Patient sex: M
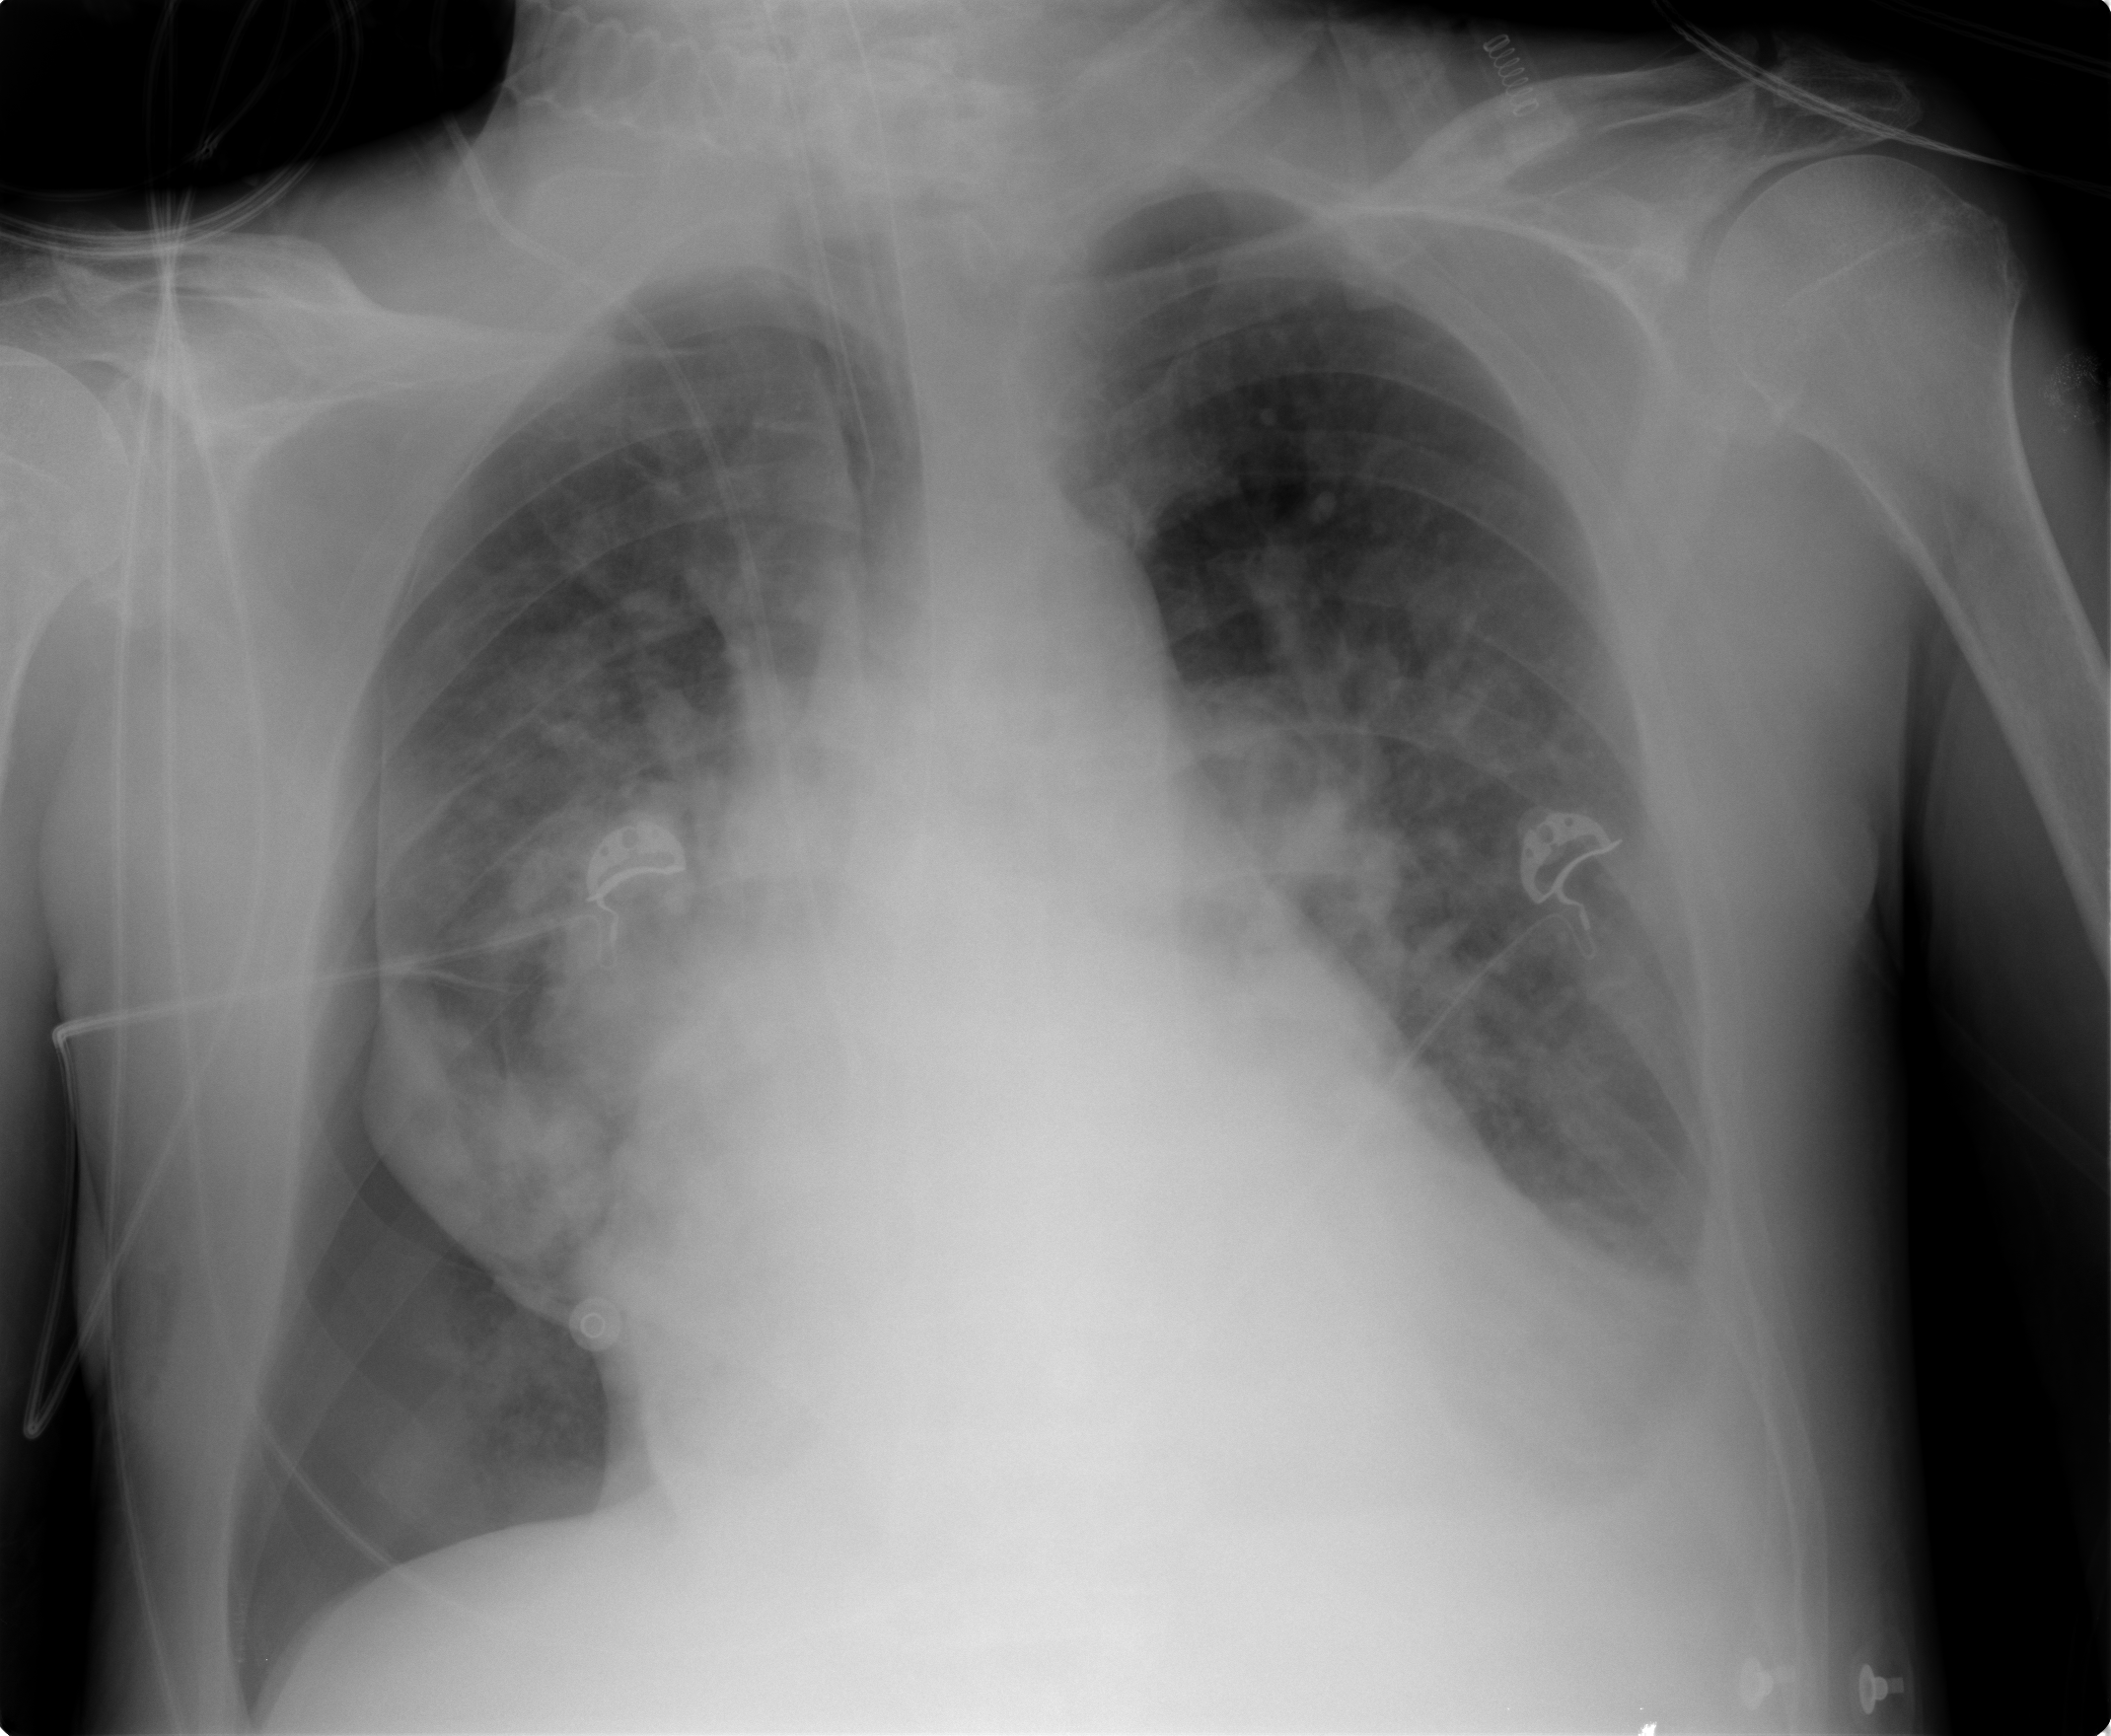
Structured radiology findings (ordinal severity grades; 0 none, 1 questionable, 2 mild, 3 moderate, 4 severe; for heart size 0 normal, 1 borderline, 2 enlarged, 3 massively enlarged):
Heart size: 2
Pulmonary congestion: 2
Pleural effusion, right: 0
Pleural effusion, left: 3
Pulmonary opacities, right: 2
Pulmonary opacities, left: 2
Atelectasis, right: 3
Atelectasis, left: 3